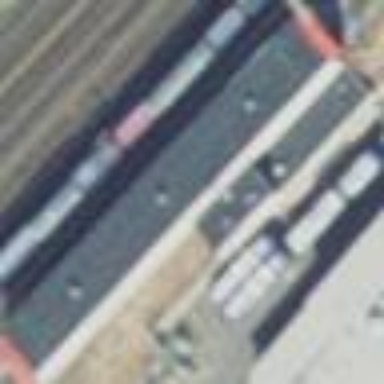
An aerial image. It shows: Building located next to railway wash.